Question: I'm more of an iOS developer, so I'm using the analogy of option clicking a variable to get the documentation to popup in xcode. It's quick and snappy.
In eclipse, if I want to read the documentation for a class/variable/method, I have to hold the mouse over the variable like a chump for 1-2 seconds, if I move the mouse I lose it and then it requires waiting again, and doesn't always come back, breaking every law of User experience ever written.
Just wondering if anyone knows the best way to configure eclipse with this stuff, I had a search in the preferences panel but the closest thing I found was hover, but that still didn't address the delay that I must wait when I'm just wanting to write code.
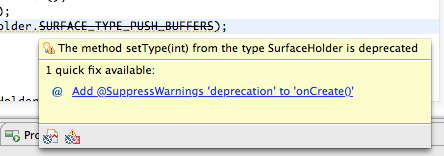
Answer: When your cursor is within the item you want to view the docs for, you should be able to open/focus them by pressing F2.